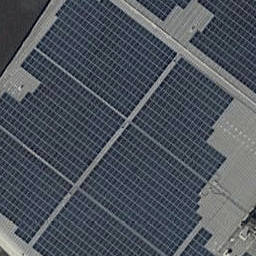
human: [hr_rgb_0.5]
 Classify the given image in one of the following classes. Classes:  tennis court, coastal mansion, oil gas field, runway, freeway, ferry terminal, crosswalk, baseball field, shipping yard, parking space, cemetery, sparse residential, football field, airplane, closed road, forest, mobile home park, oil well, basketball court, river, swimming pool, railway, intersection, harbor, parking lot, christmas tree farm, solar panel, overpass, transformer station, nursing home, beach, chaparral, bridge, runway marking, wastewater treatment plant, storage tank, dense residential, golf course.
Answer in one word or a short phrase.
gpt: solar panel